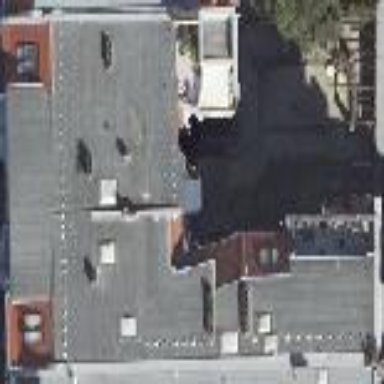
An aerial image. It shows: Stylish apartment building with gambrel roof covered in shingles.